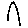
Label: star